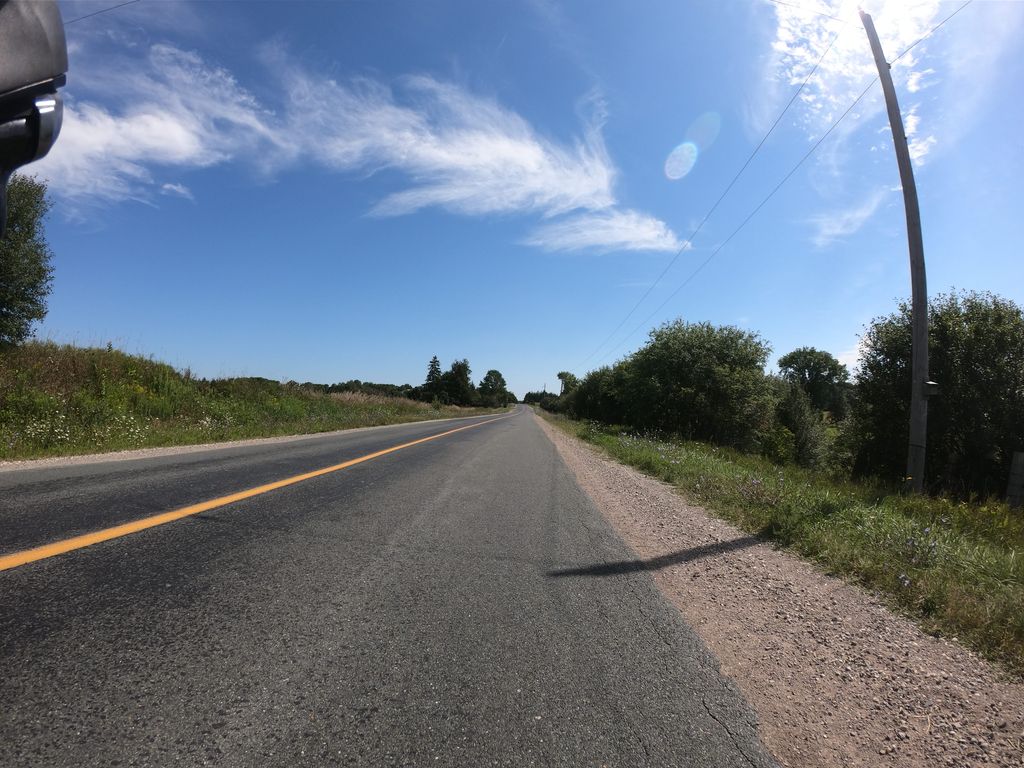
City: kitchener-waterloo